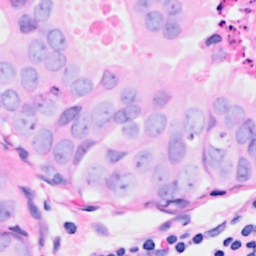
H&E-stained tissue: Breast